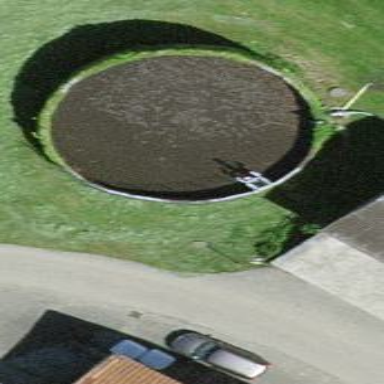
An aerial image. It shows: Slurry tank building.